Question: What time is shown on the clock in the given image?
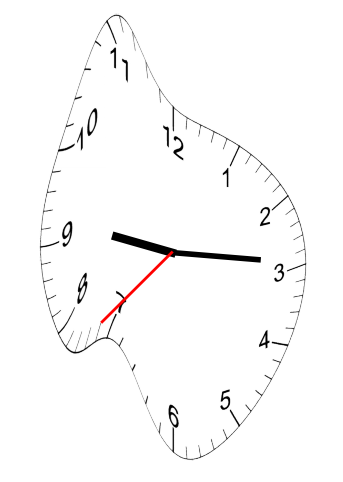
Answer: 09:14:37